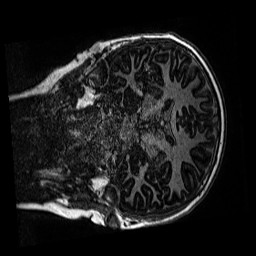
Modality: MP2RAGE
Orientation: coronal
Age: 11
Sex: male
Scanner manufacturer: siemens
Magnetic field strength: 3 T
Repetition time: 4 s
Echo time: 0.00299 s